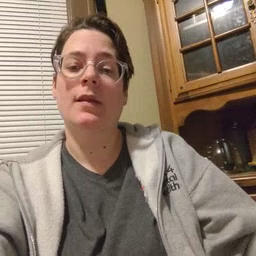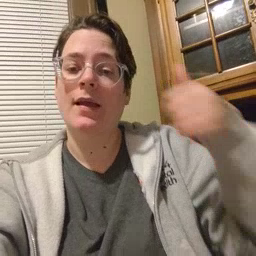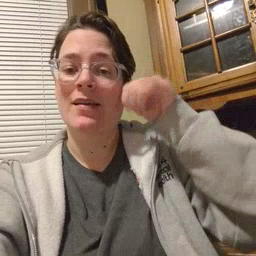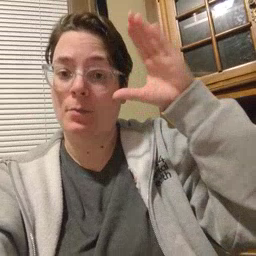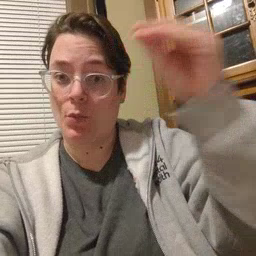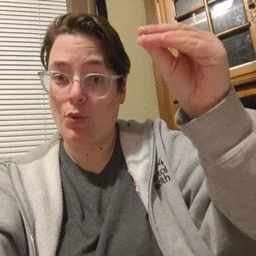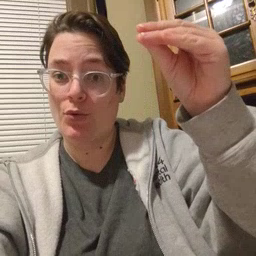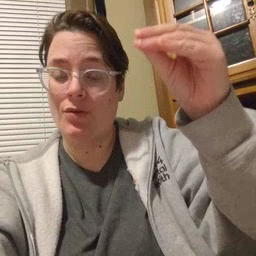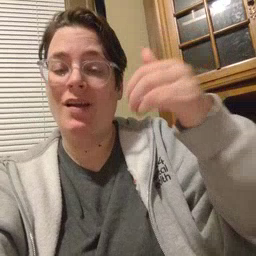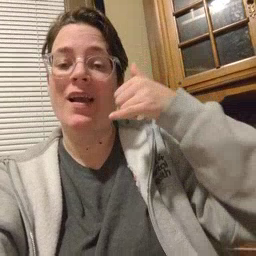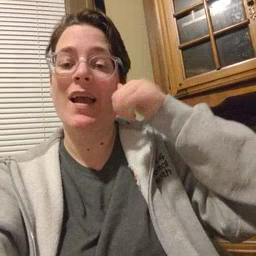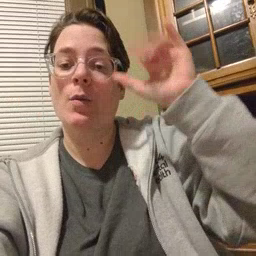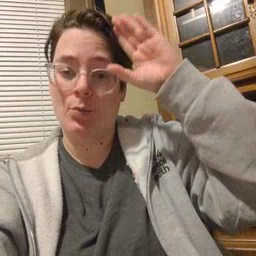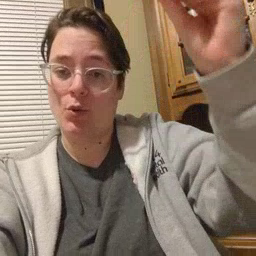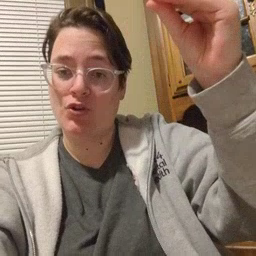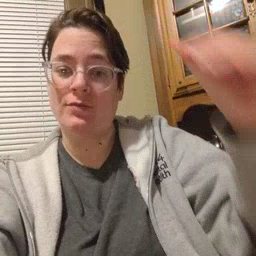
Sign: cowboy